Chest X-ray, PA view. Patient: 8 years old, sex M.
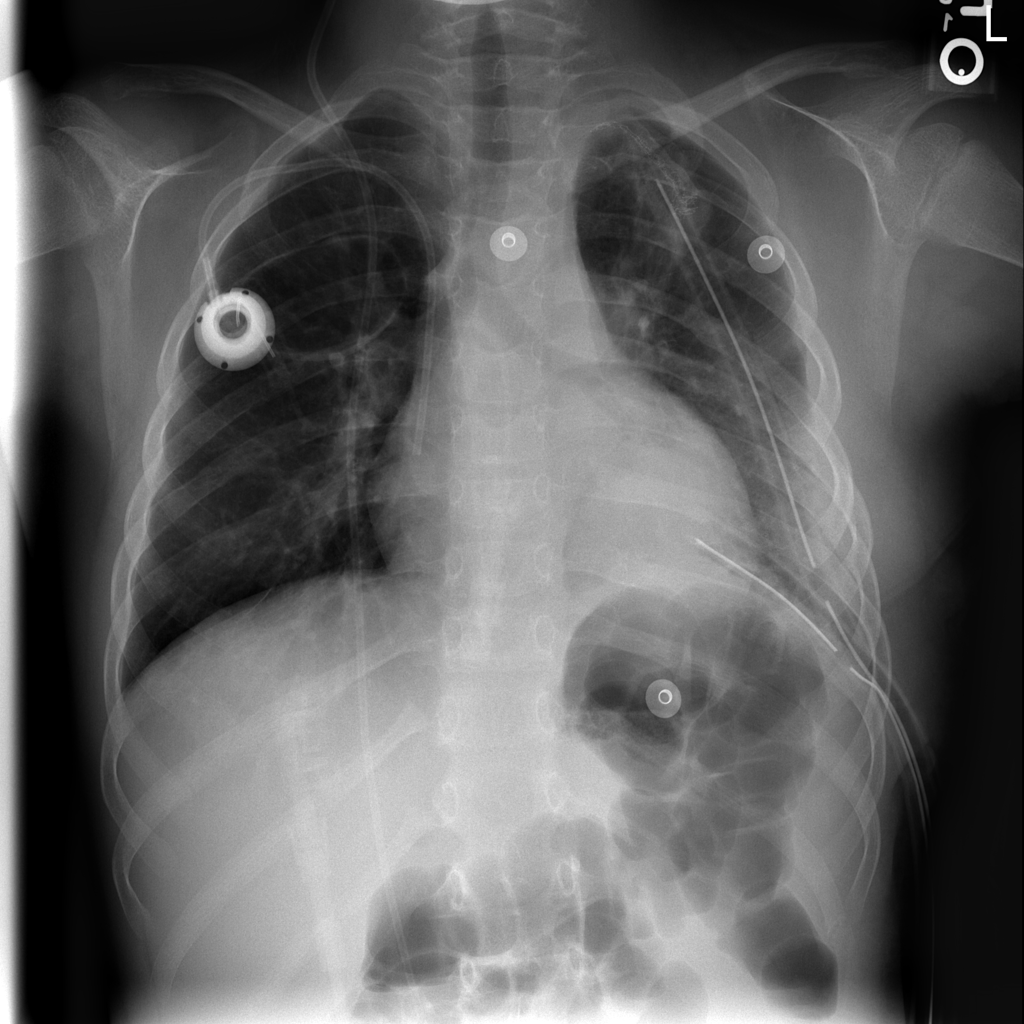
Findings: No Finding